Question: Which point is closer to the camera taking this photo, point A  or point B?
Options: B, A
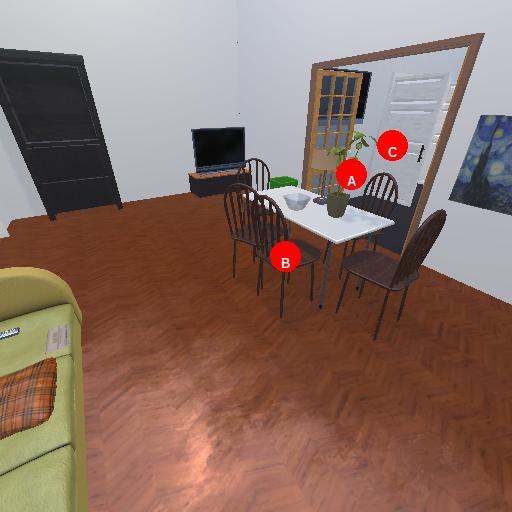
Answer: B